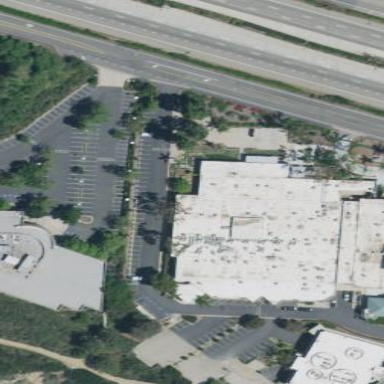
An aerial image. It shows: Office building.